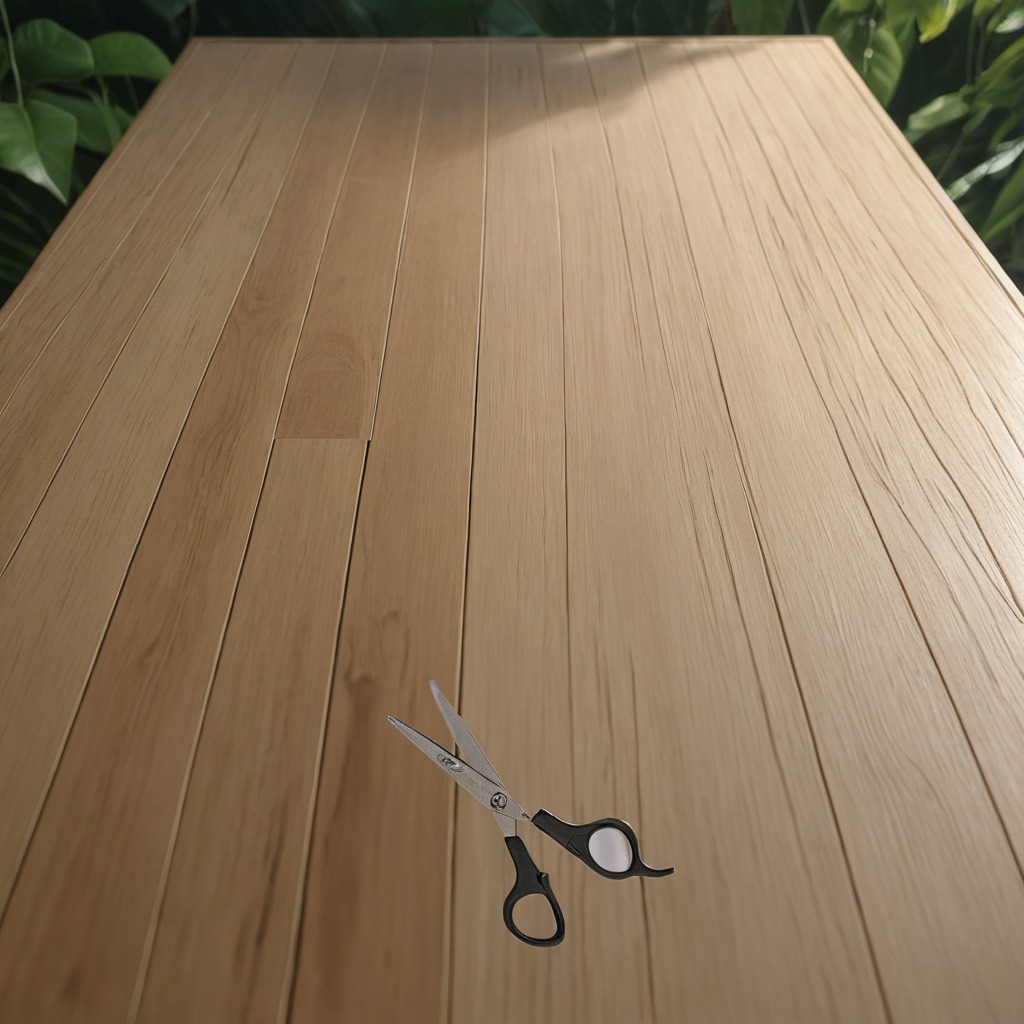
A scissor is lying on the wooden table.